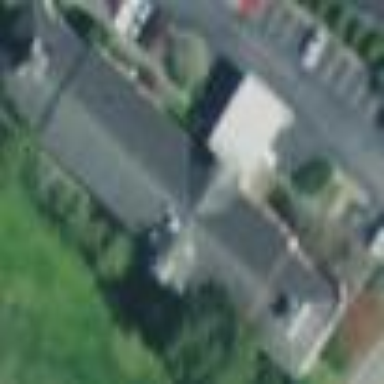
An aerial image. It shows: Hotel building that serves as motel for tourists.